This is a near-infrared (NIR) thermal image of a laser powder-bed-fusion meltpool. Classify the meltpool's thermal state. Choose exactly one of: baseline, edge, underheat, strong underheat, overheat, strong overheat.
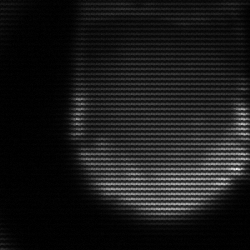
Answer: edge